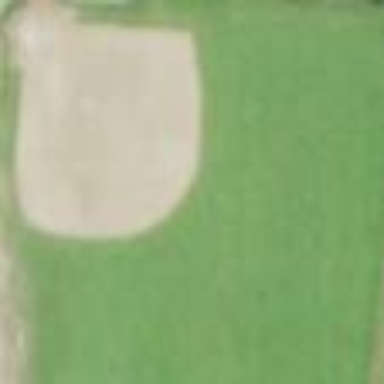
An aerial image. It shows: Baseball pitch for leisure land.